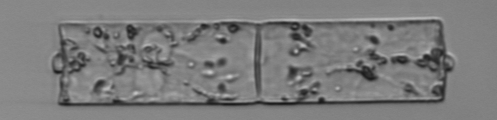
Label: Guinardia_flaccida